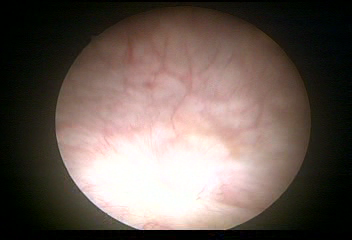
Modality: WLC
Class: Normal mucosa
Bladder cancer association: No